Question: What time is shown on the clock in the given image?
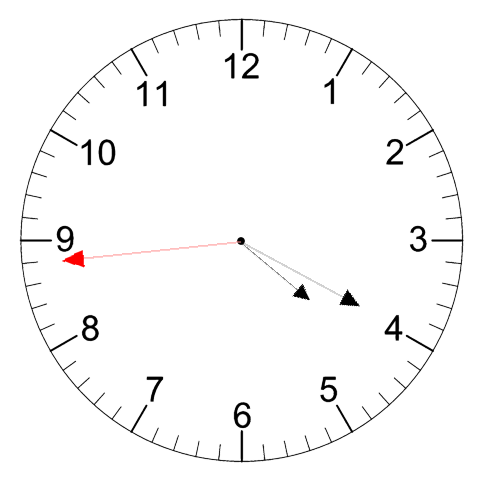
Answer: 04:19:44